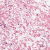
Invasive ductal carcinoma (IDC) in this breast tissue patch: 0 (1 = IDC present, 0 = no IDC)